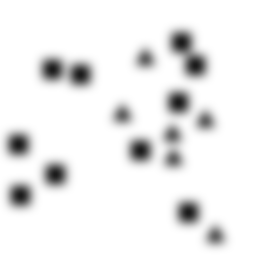
Squares: 10
Triangles: 6
Stars: 0
Total shapes: 16